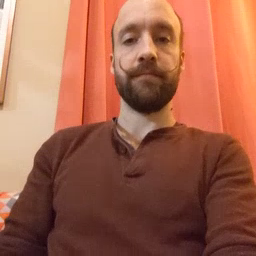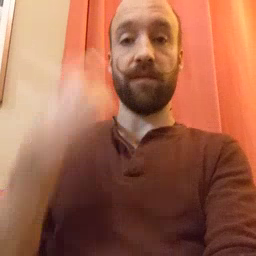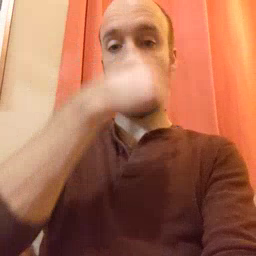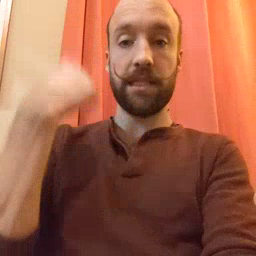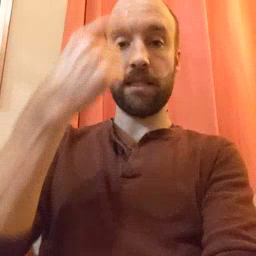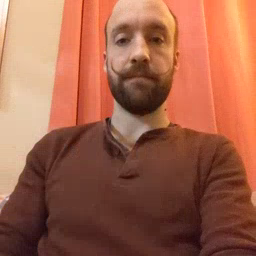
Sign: face